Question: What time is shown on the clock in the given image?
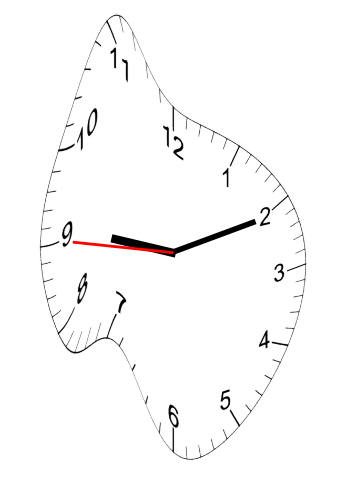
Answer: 09:10:45